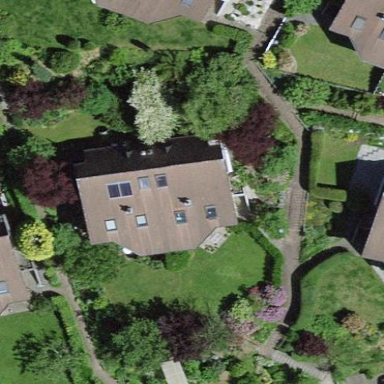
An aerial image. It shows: Simple house.